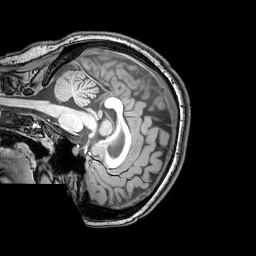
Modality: T1w
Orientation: sagittal
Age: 22
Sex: female
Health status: healthy
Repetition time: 0.081 s
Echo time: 0.037 s